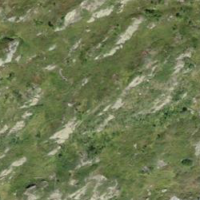
EUNIS habitat code: 23
Species observed at this site:
Hyles gallii